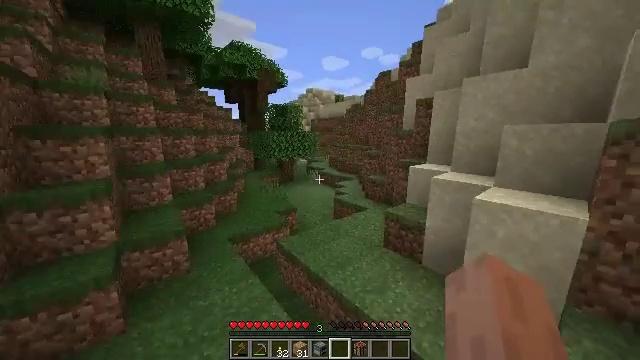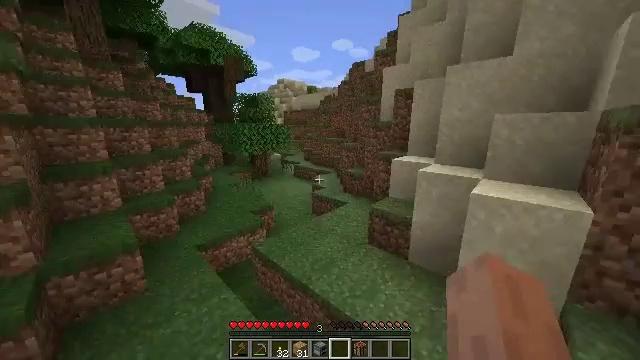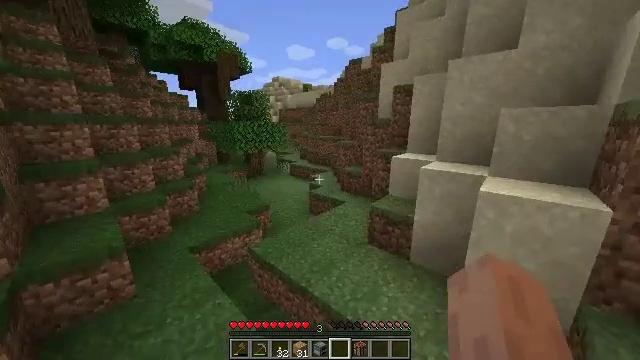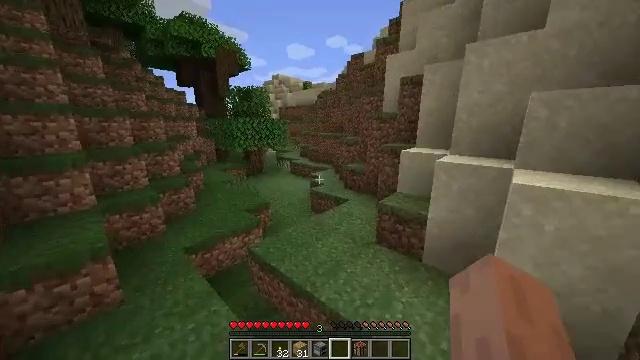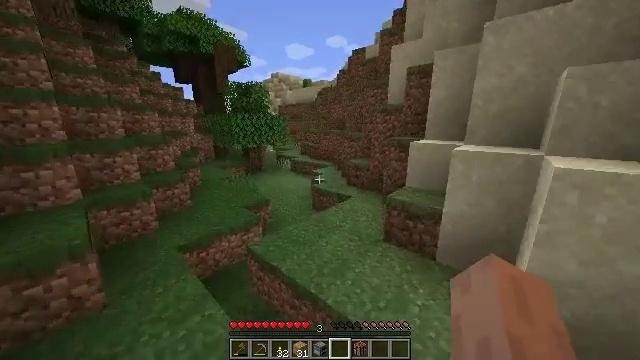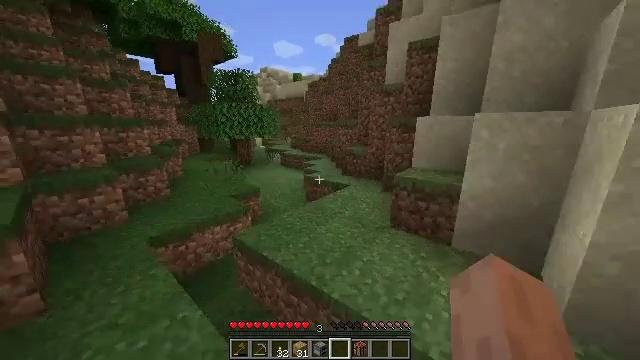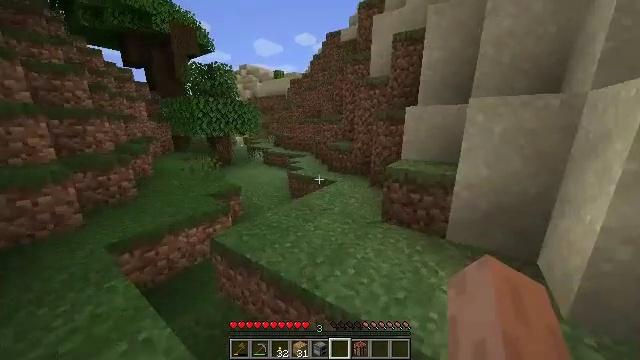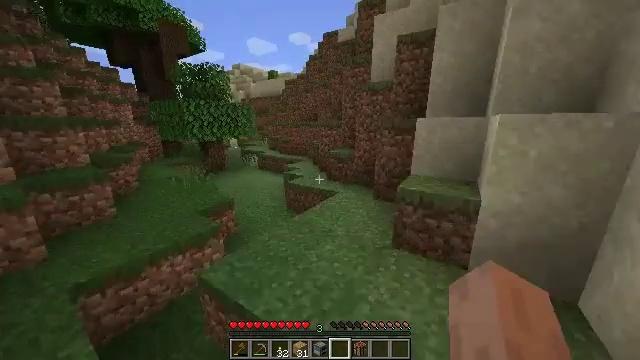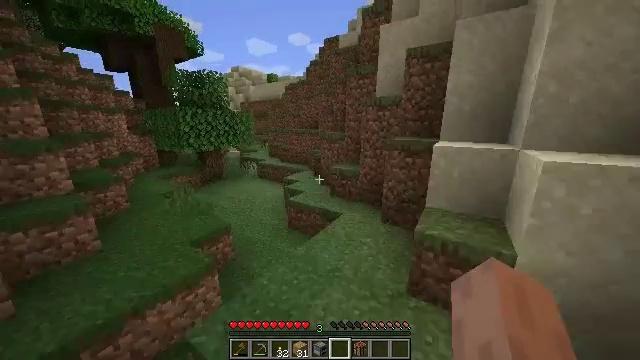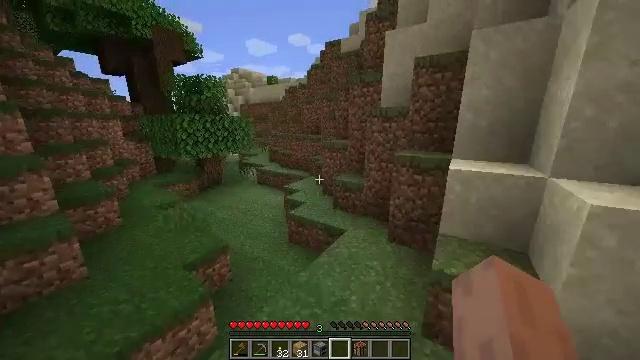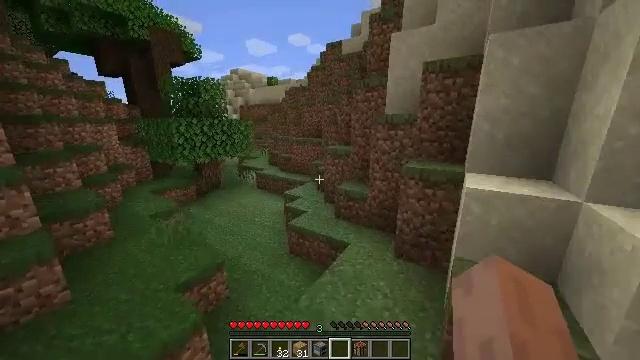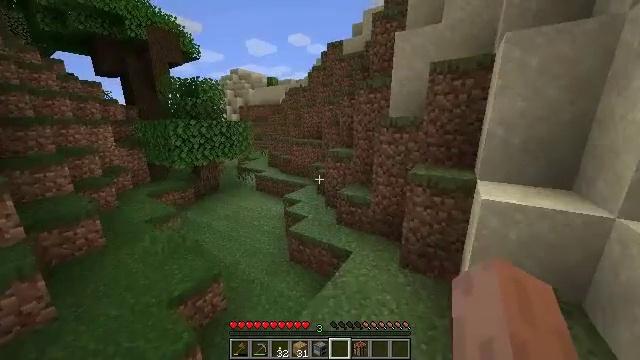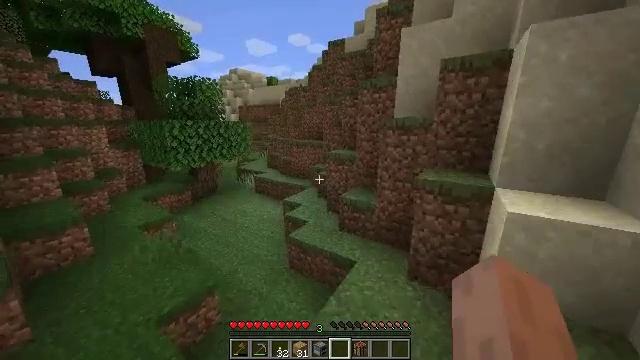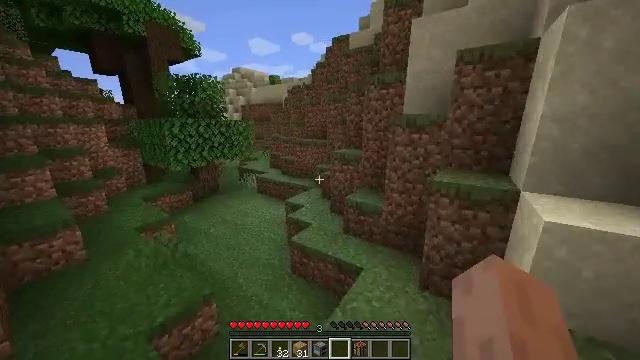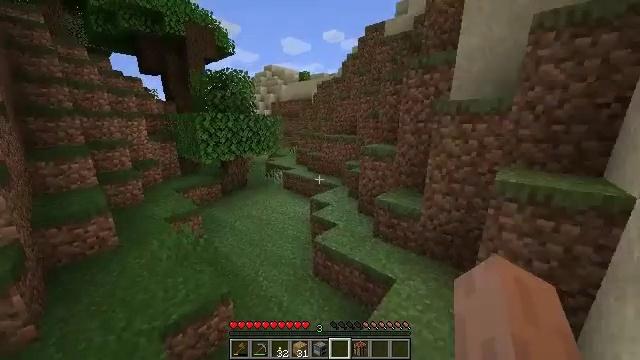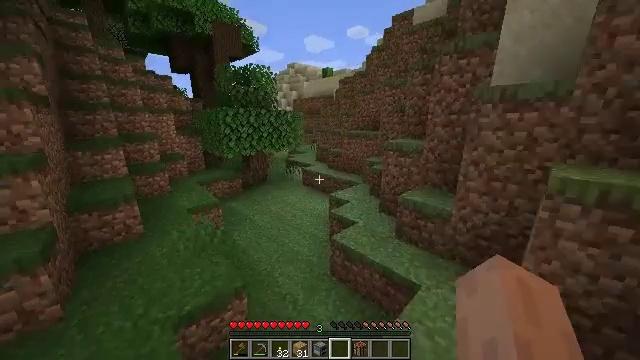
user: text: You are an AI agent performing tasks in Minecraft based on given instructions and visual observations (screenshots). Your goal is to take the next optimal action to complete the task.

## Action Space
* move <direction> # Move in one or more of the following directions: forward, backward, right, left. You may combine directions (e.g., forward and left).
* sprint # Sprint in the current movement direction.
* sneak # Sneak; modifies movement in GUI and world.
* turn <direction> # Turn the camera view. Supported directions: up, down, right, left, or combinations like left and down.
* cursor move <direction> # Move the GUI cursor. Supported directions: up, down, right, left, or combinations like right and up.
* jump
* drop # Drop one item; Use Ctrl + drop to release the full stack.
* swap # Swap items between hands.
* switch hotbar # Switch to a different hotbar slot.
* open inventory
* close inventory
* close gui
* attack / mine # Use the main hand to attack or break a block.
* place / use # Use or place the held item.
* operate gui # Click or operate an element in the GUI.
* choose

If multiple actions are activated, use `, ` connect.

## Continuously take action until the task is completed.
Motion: motion action
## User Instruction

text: Mine the red mushroom block in the forest.
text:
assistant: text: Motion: move forward, sprint, turn right and down, jump
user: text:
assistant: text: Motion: move forward, sprint, turn right, jump
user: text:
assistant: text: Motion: move forward, sprint, jump
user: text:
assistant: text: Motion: move forward, sprint, jump
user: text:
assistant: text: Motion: move forward, sprint, turn right, jump
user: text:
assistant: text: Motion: move forward, sprint, turn right, jump
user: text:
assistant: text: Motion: move forward, sprint, turn right, jump
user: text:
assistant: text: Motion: move forward, sprint, jump
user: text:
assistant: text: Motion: move forward, sprint, jump
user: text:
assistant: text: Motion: move forward, sprint, jump
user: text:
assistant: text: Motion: move forward, sprint, jump
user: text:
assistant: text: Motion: move forward, sprint, jump
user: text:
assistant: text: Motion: move forward, sprint, jump
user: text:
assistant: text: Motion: move forward, sprint, turn left, jump
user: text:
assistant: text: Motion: move forward, sprint, turn left, jump
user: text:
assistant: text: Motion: move forward, sprint, turn left, jump
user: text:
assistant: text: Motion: move forward, sprint, jump
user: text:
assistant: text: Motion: move forward, sprint, jump
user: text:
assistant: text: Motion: move forward, sprint, jump
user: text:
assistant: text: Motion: move forward, sprint, jump
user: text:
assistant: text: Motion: move forward, sprint, jump
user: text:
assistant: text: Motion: move forward, sprint, jump
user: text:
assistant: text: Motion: move forward, sprint, jump
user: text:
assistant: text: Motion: move forward, sprint, jump
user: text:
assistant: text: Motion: move forward, sprint, jump
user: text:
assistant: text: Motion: move forward, sprint, turn right, jump
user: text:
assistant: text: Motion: move forward, sprint, turn right, jump
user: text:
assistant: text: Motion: move forward, sprint, turn right, jump
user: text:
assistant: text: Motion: move forward, sprint, jump
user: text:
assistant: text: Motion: move forward, sprint, jump